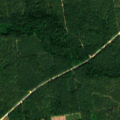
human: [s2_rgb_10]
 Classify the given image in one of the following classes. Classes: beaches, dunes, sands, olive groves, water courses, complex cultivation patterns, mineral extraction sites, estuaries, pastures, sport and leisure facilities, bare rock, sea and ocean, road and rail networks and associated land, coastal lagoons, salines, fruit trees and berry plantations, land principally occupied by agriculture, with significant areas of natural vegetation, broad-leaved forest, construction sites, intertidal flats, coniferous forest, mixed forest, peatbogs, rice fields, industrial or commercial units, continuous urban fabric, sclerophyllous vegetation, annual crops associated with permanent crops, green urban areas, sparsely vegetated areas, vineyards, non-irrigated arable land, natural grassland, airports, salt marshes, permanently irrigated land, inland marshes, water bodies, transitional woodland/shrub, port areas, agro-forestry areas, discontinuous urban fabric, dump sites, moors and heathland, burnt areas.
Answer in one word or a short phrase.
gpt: coniferous forest, mixed forest